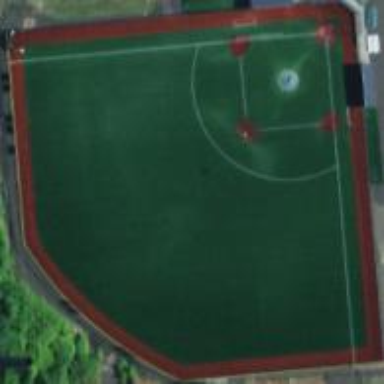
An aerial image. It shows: Baseball pitch for leisure and sports activities.